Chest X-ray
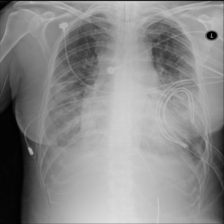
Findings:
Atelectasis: negative
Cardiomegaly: negative
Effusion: negative
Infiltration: positive
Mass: negative
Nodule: negative
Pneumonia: negative
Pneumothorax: negative
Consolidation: negative
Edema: negative
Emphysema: negative
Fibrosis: negative
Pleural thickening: negative
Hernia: negative